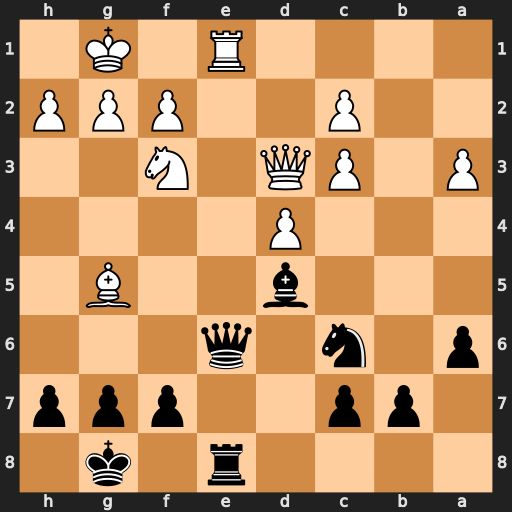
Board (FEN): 4r1k1/1pp2ppp/p1n1q3/3b2B1/3P4/P1PQ1N2/2P2PPP/4R1K1
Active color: b
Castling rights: -
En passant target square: -
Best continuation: Qxe1+ Nxe1 Rxe1+ Qf1 Rxf1+